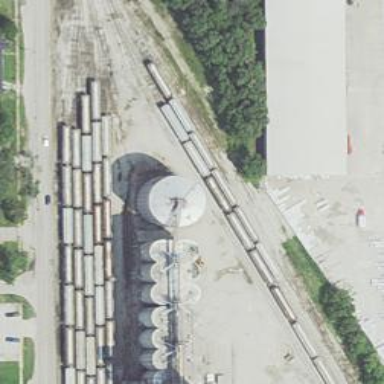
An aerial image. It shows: Railway siding with rails.